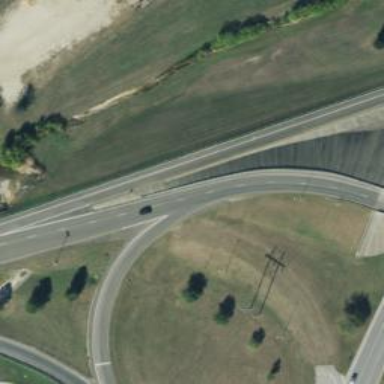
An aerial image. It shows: Primary link highway.